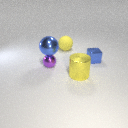
large yellow metal cylinder to the left of small blue metal cube